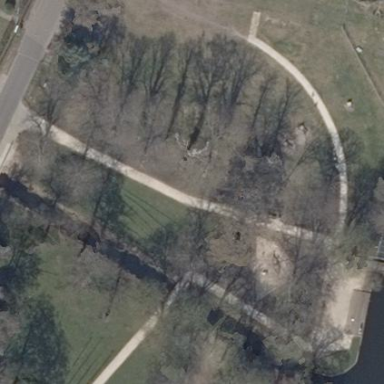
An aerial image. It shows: Lovely park for leisure and relaxation.